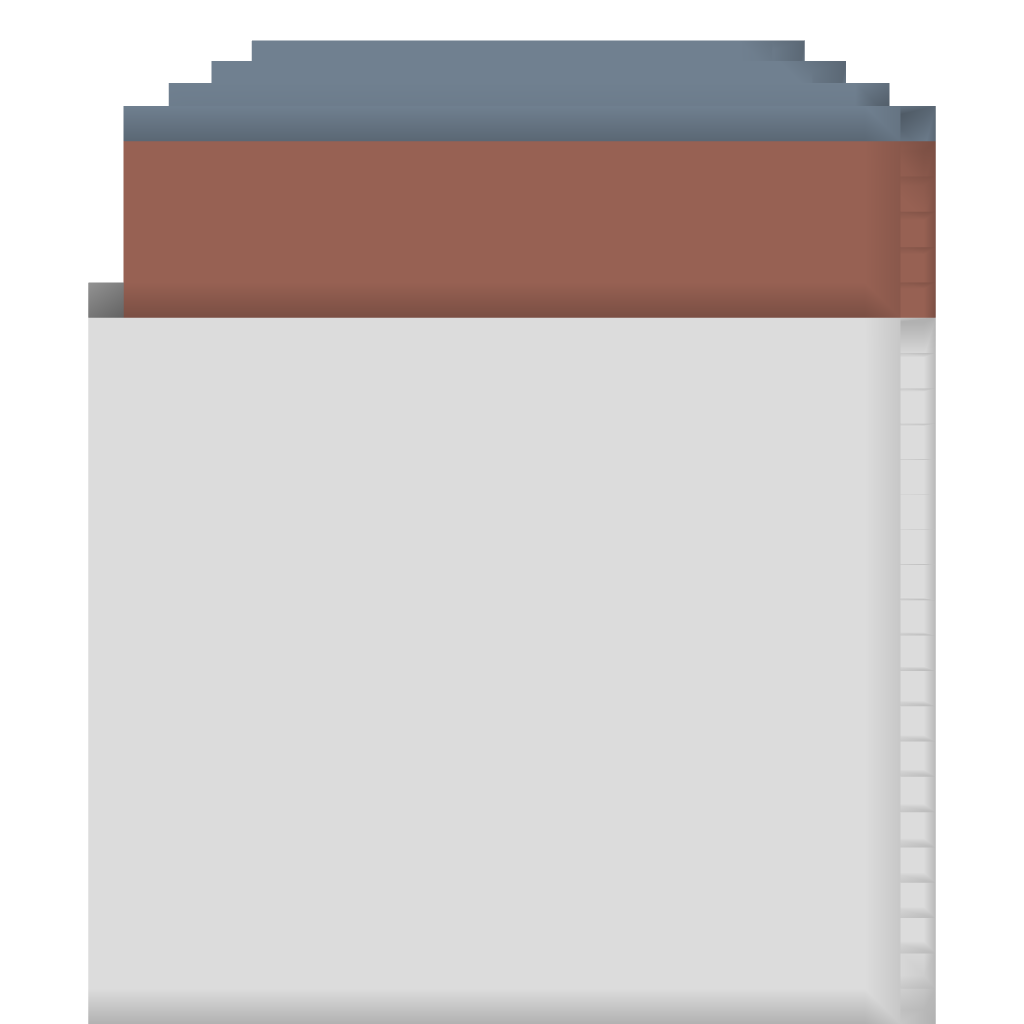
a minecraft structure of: Auto Animal Slaughter